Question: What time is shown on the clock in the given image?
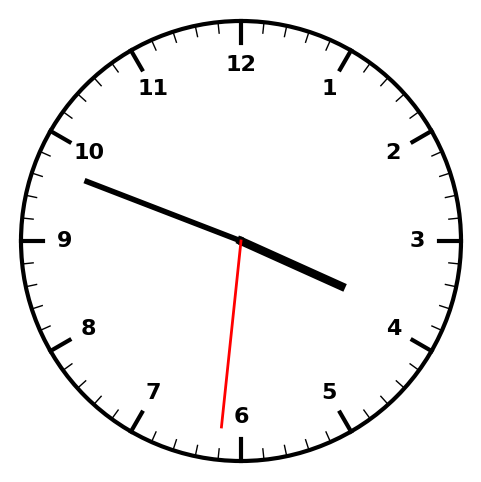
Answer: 03:48:31